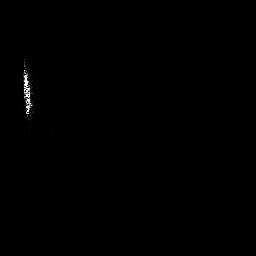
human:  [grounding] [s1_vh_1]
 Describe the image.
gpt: In the satellite image, there is  <ref>1 medium ship </ref> <box>[[7, 22, 12, 46, 0]]</box> located at left.